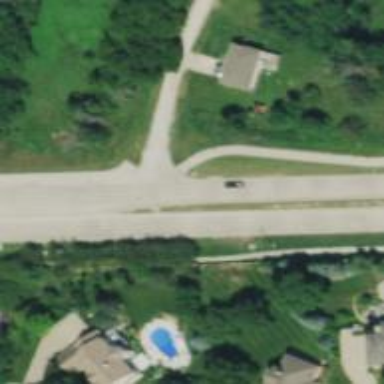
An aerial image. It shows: Uncontrolled road crossing.